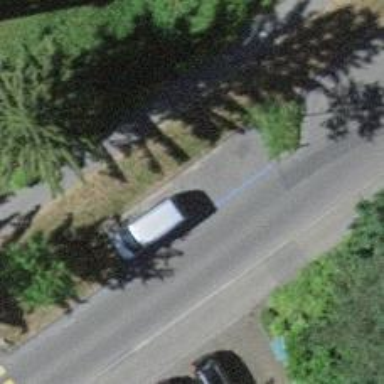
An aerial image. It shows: Parking lane.